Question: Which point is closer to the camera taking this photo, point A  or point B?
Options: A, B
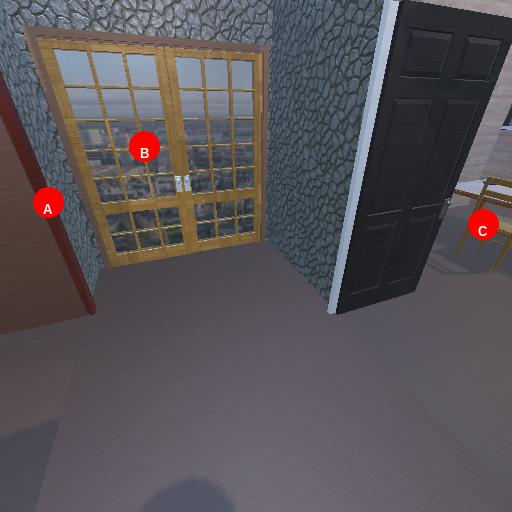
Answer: A